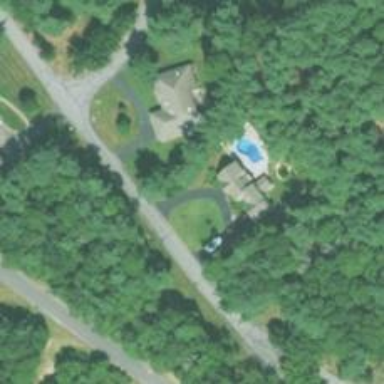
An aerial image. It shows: Driveway.